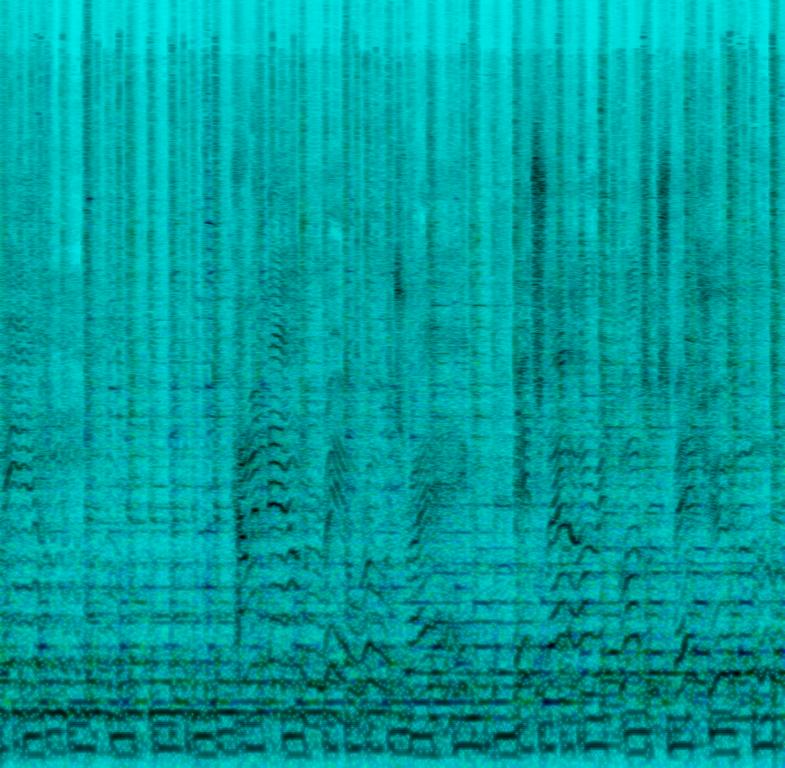
The low quality recording features a live performance of a country song played by ukulele orchestra, smooth double bass and sung by fruity male vocals. It is uptempo and it sounds energetic, even without drums, and passionate.